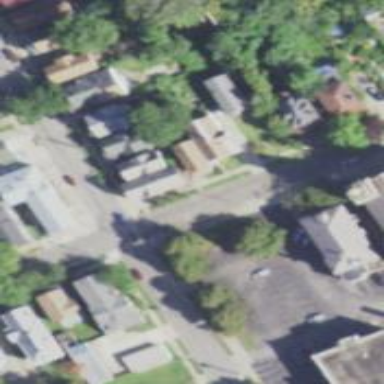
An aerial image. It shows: Neighborhood.